Aerial crown-view tile of a tropical tree (Barro Colorado Island, Panama), acquired 20241014:
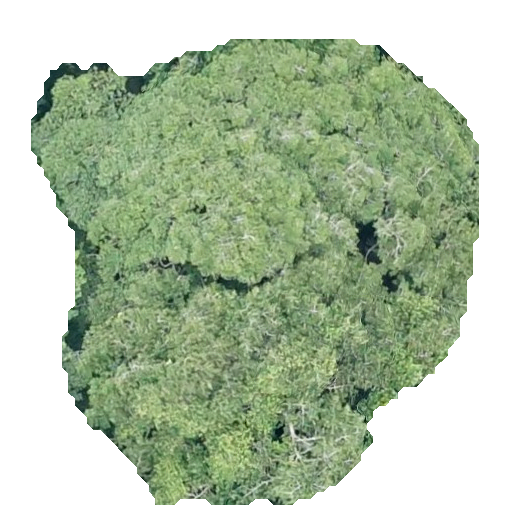
Species: Virola surinamensis
GBIF accepted scientific name: Virola surinamensis
Crown area: 249.673 m²